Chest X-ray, PA view. Patient: 47 years old, sex F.
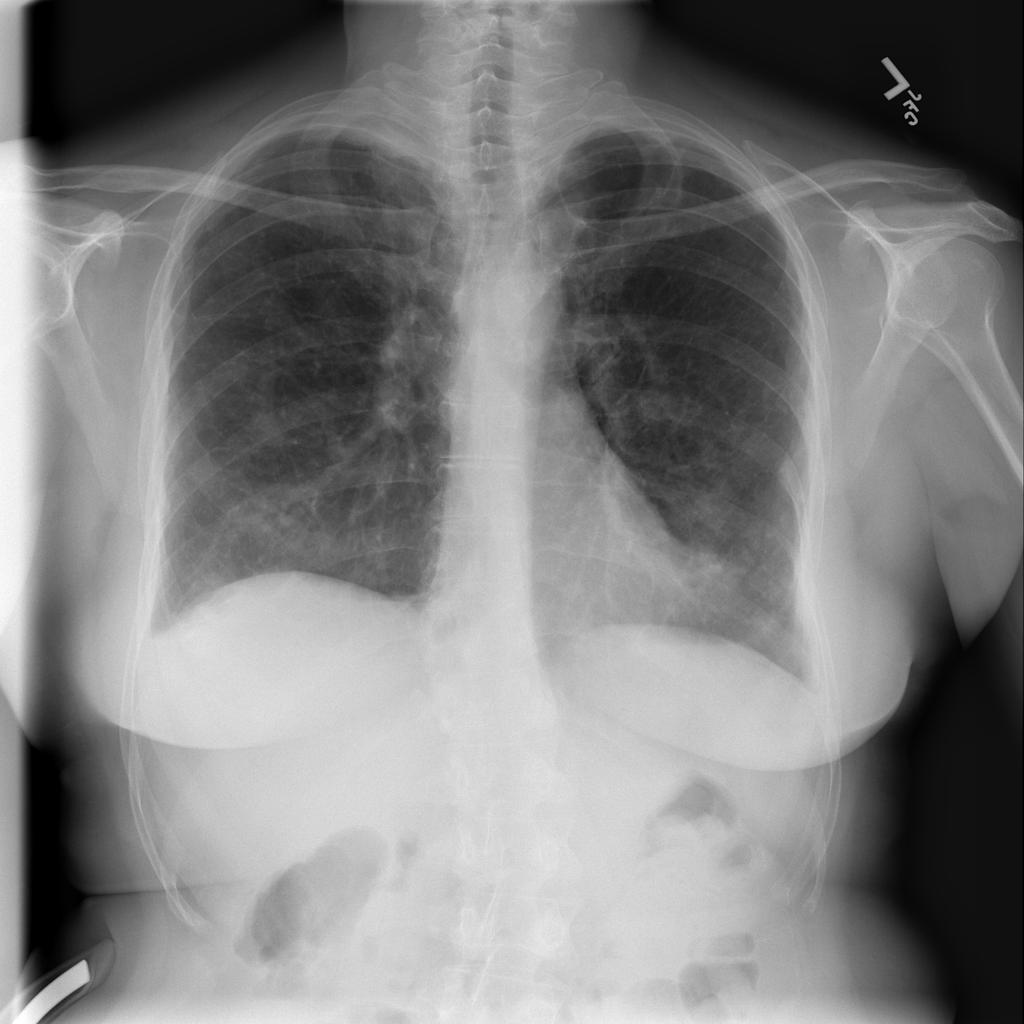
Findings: Fibrosis